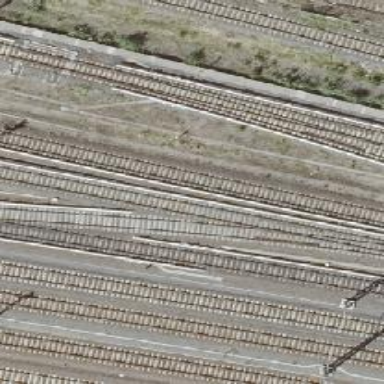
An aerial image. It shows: Light rail railway line with electrified rails.